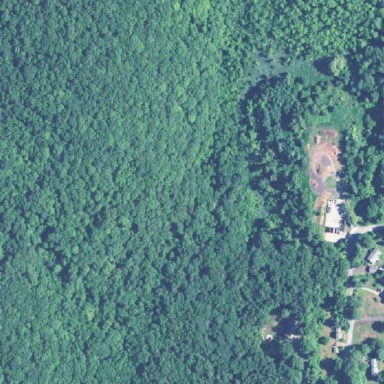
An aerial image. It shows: Existing preserved open space in the woodland.